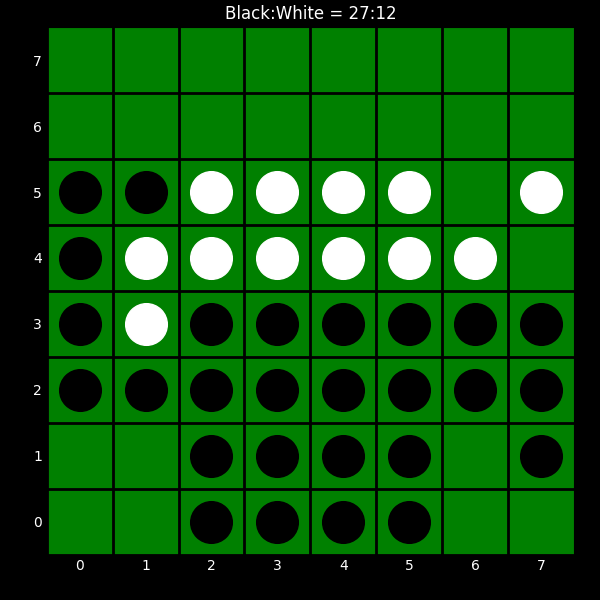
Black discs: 27
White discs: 12